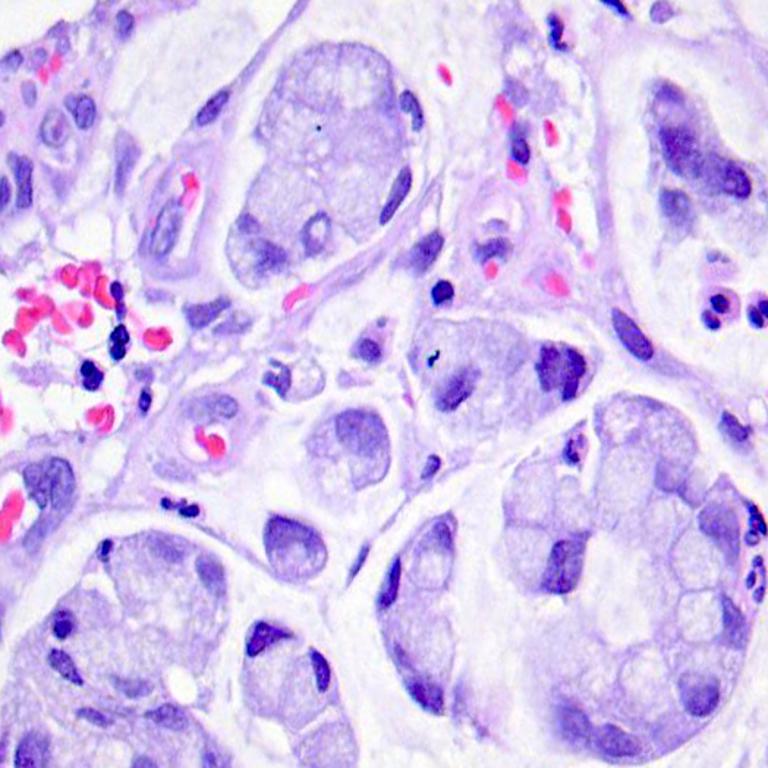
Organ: colon
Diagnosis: adenocarcinomas